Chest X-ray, AP view. Patient: 52 years old, sex M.
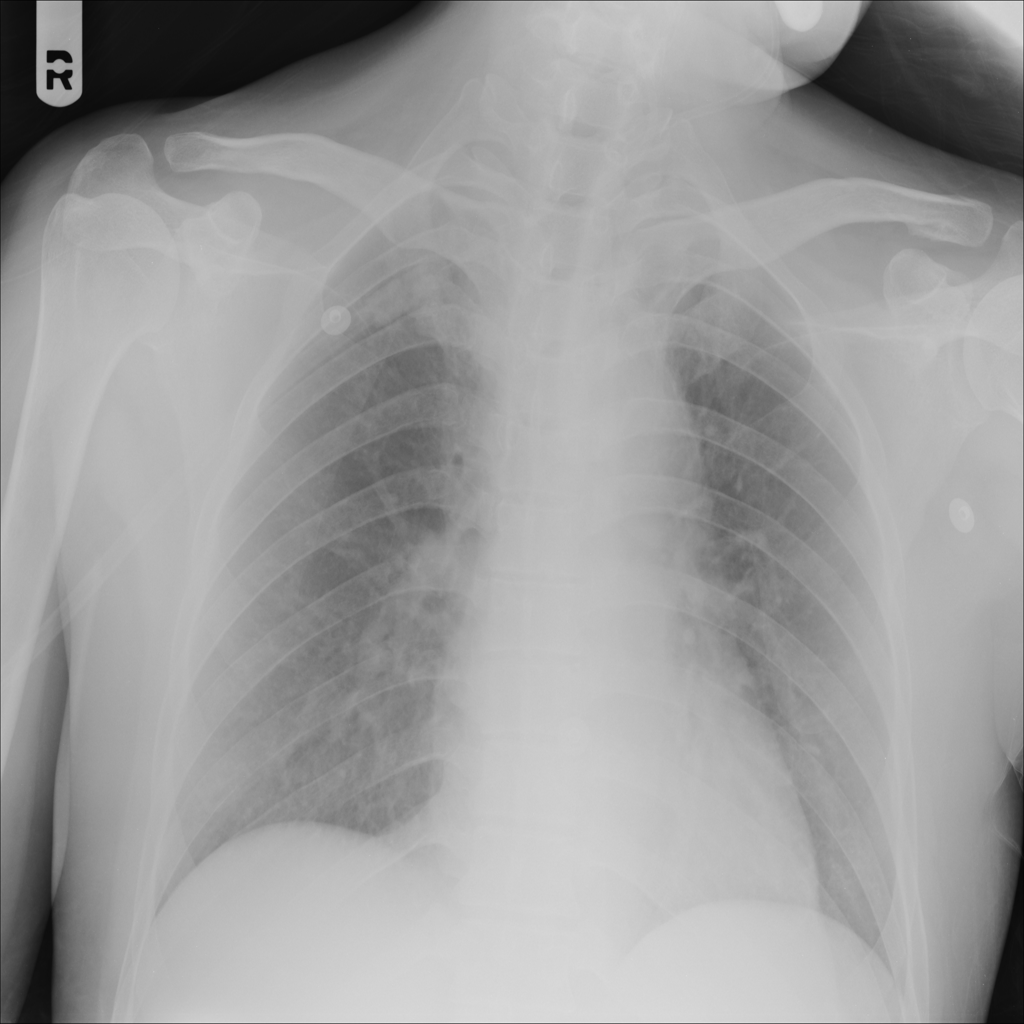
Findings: No Finding